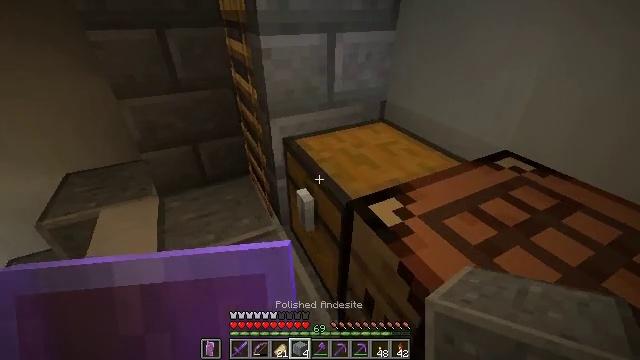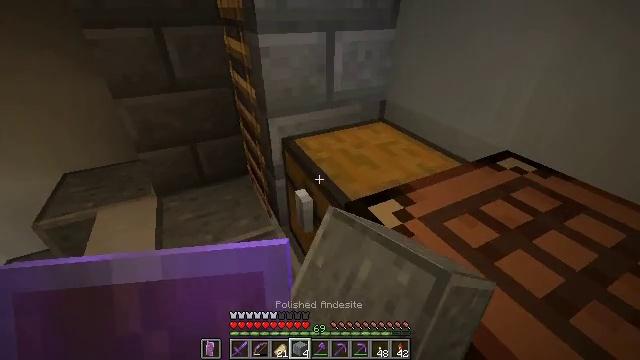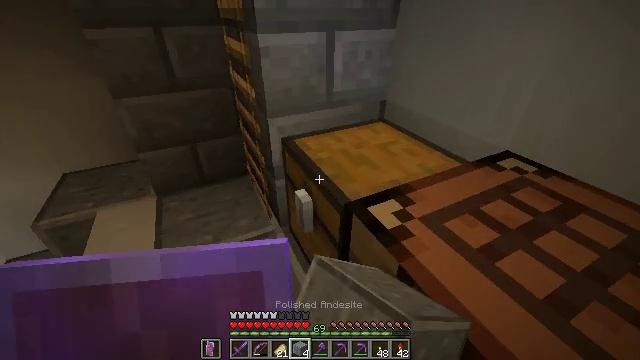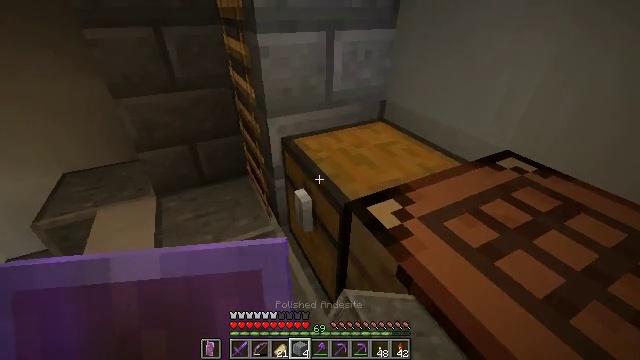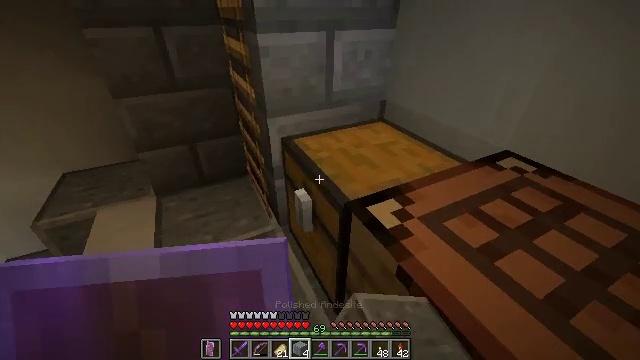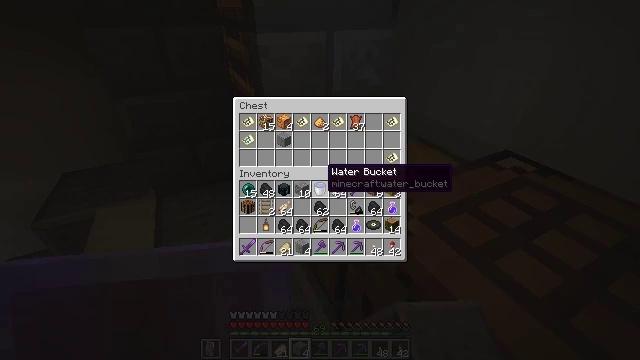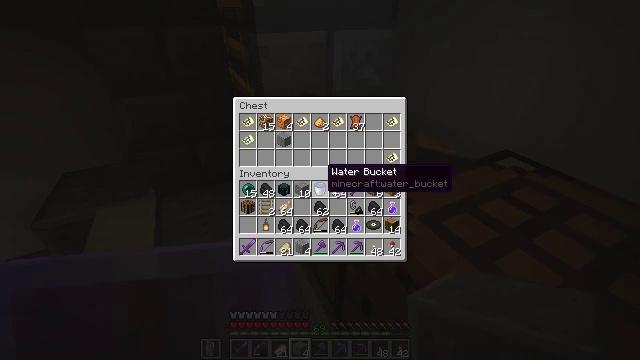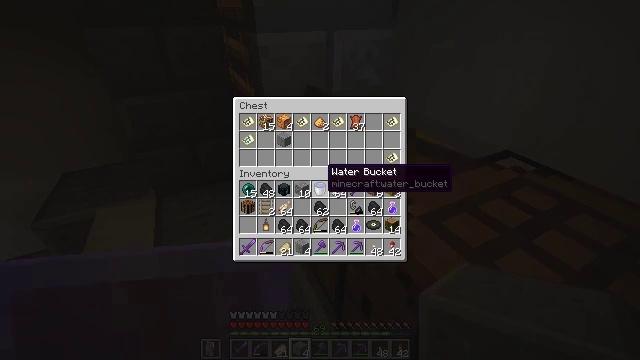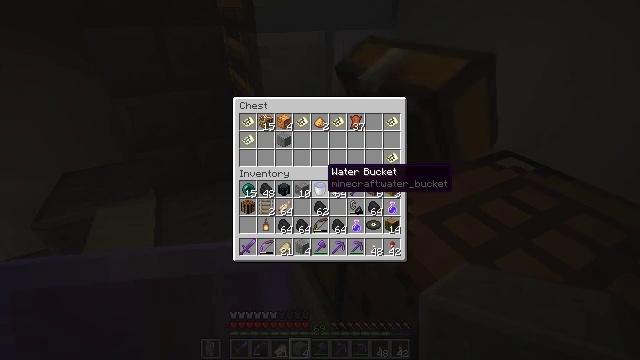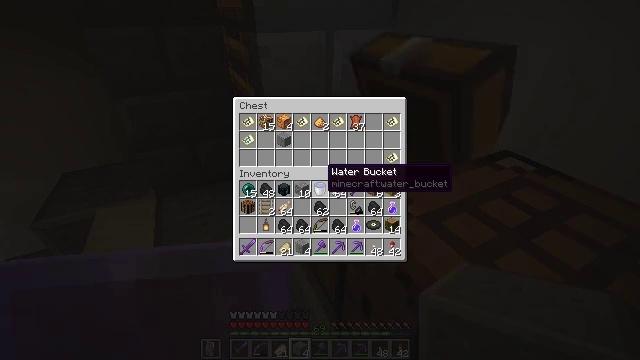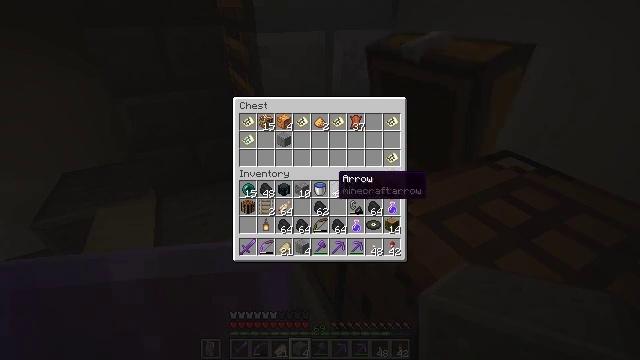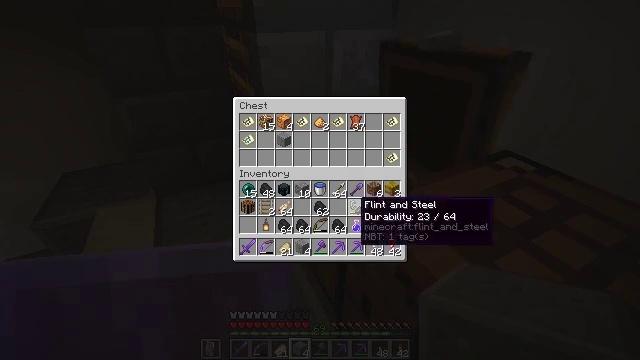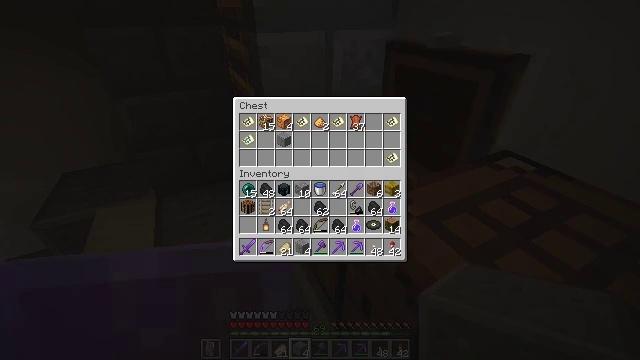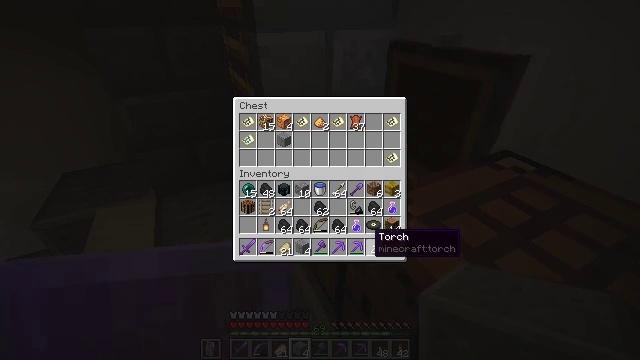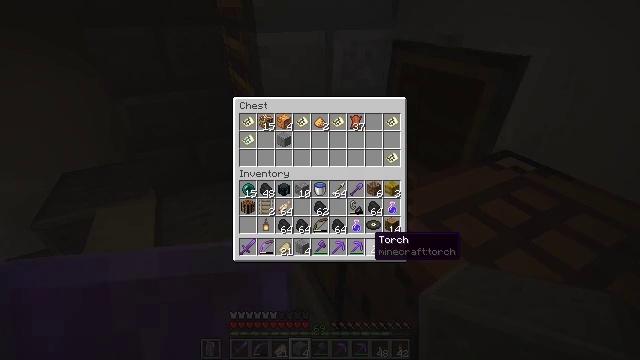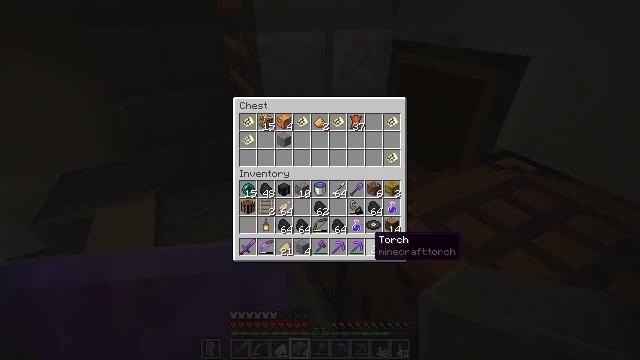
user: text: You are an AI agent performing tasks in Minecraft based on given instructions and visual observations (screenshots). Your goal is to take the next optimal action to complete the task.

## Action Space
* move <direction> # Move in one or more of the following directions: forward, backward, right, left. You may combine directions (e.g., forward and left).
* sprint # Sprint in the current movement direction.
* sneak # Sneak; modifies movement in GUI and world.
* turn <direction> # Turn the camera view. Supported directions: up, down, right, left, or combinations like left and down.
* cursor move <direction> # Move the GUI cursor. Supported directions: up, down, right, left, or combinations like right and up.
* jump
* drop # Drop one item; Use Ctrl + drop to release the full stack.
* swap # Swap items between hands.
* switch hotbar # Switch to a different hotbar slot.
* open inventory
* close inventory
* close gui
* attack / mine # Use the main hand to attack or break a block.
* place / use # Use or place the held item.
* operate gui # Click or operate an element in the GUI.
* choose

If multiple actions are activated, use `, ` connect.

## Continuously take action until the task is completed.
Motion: motion action
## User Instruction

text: Open the crafting table and craft a coal block.
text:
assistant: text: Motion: use / place
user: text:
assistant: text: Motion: use / place
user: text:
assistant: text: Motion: use / place
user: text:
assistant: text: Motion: no_op
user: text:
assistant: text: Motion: no_op
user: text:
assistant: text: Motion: no_op
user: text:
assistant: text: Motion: no_op
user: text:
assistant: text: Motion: no_op
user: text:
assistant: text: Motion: no_op
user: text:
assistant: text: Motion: turn right and down
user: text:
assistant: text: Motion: turn right and down
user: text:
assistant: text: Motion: turn right and down
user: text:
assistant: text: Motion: turn down
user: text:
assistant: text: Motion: no_op
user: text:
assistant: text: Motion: no_op
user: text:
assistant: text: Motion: no_op
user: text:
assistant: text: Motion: no_op
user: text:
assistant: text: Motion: no_op
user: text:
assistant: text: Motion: no_op
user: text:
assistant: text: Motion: no_op
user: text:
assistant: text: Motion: no_op
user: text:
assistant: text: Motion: no_op
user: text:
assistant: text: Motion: no_op
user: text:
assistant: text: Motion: no_op
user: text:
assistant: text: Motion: no_op
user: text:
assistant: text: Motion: no_op
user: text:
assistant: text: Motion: no_op
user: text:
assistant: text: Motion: no_op
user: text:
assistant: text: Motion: sneak
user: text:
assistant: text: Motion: sneak